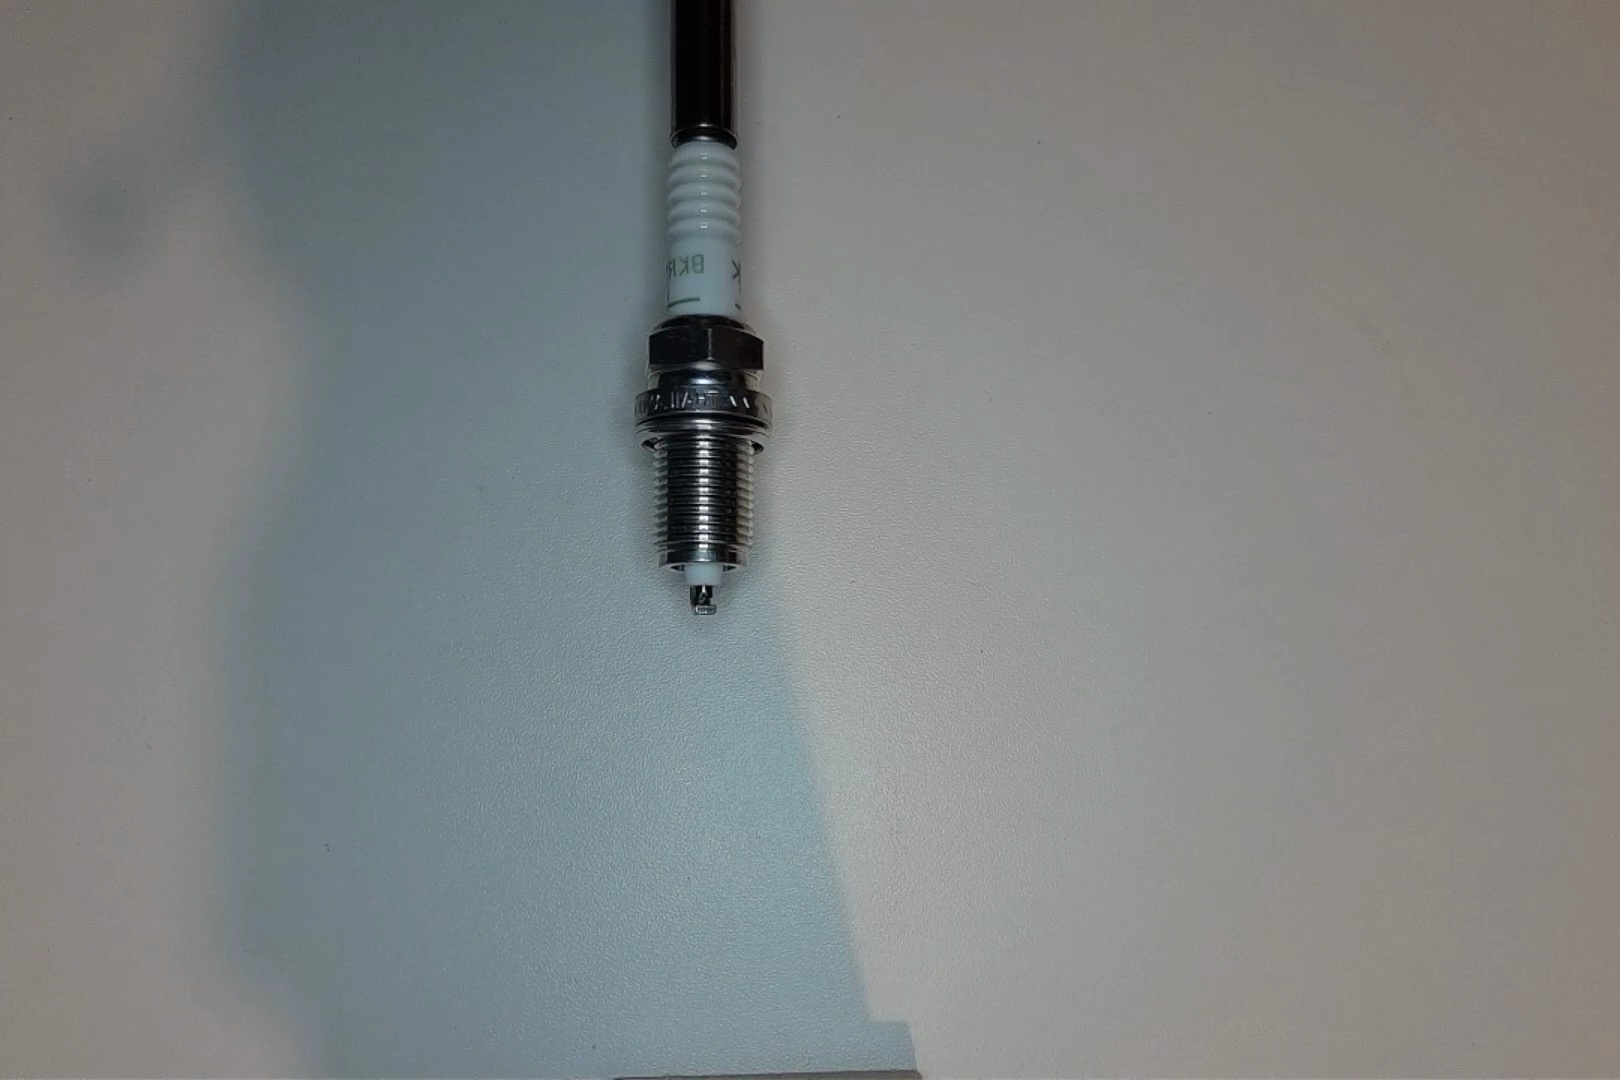
Label: no anomaly